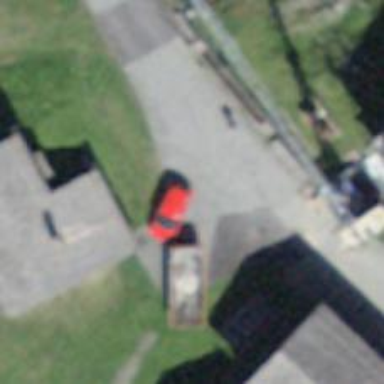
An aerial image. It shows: Post box is visible.